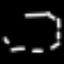
Label: octagon